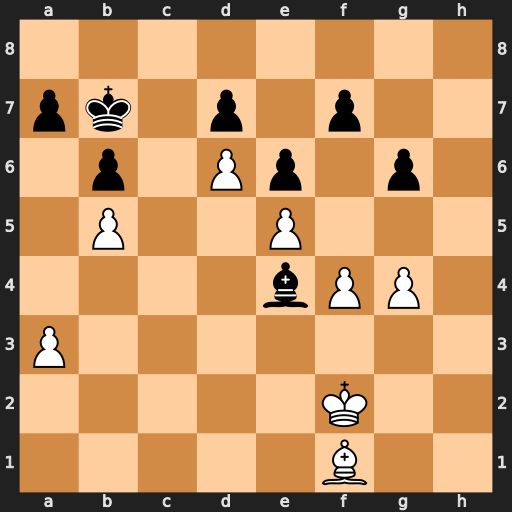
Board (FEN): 8/pk1p1p2/1p1Pp1p1/1P2P3/4bPP1/P7/5K2/5B2
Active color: w
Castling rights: -
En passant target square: -
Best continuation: Bg2 Bxg2 Kxg2